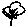
Label: tree